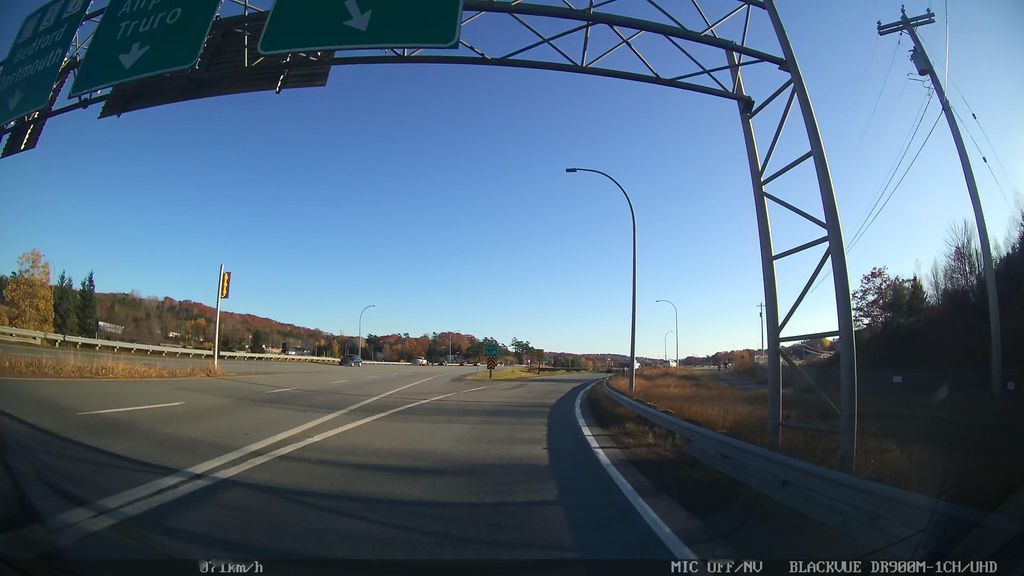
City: halifax